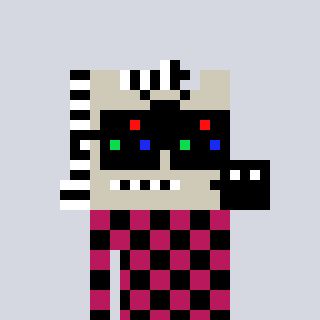
a pixel art character with square black sunglasses, a zebra-shaped head and a darkpink-colored body on a cool background